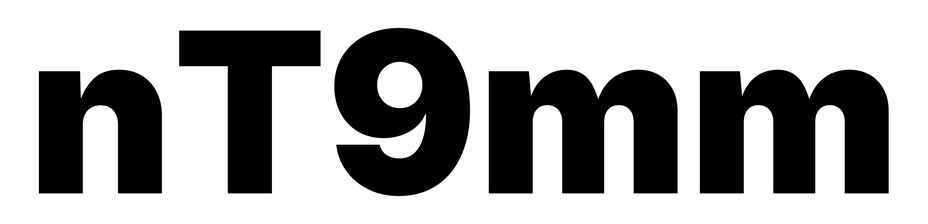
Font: Inter_Black